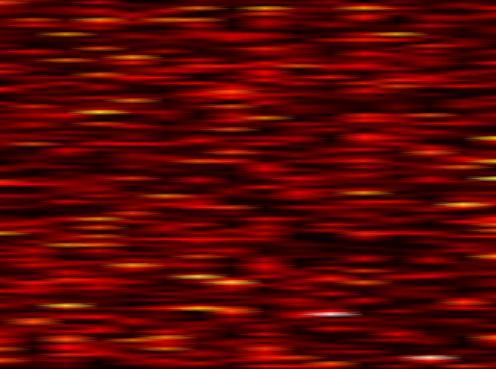
Label: FBMC